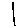
Label: line